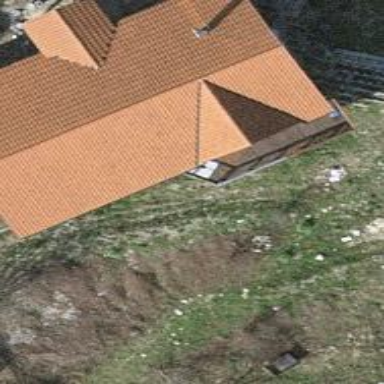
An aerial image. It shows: Building with roof made of roof tiles.